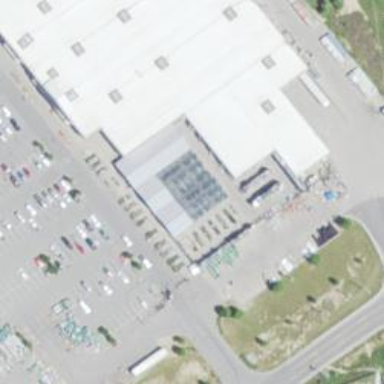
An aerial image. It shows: View of roof of building.